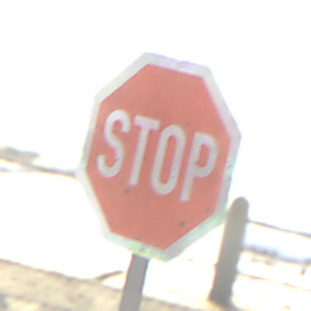
Verkehrszeichen: Stop
Umgebung: Outdoor, Suburban
Tageszeit: MorningAfternoon
Wetter: PartlyCloudy
Licht: Natural
Jahreszeit: NotSpecified
Kontrast: HighContrast